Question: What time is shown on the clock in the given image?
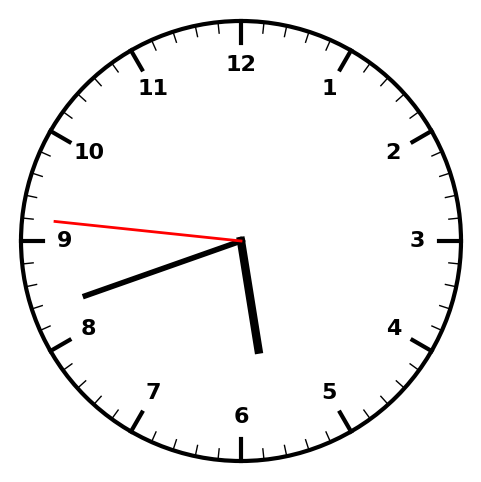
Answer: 05:41:46